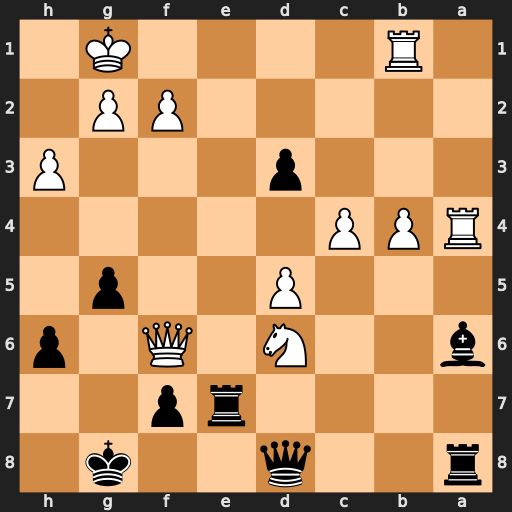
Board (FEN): r2q2k1/4rp2/b2N1Q1p/3P2p1/RPP5/3p3P/5PP1/1R4K1
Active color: b
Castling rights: -
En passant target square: -
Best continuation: Re1+ Rxe1 Qxf6